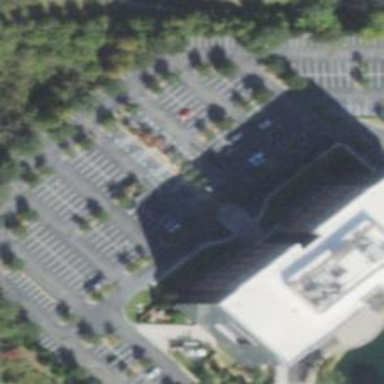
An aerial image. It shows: Parking space is available.